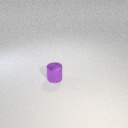
small purple metal cylinder